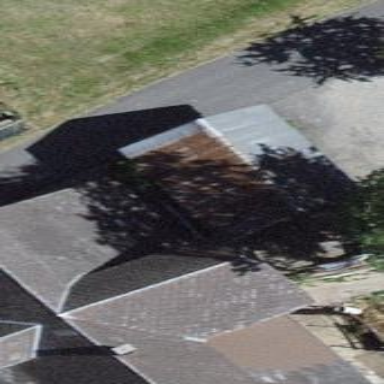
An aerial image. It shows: Rural barn.